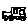
Label: car